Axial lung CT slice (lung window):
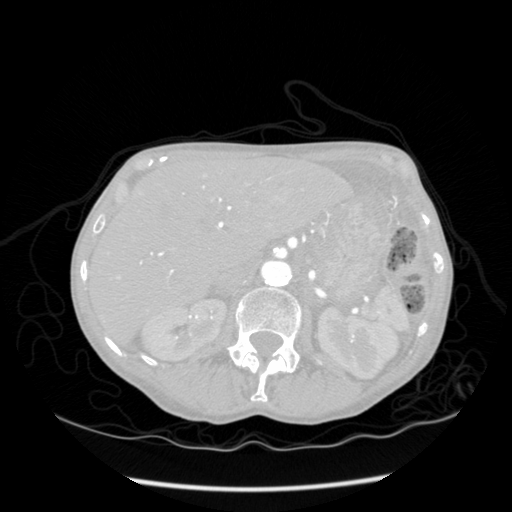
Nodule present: no